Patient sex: M
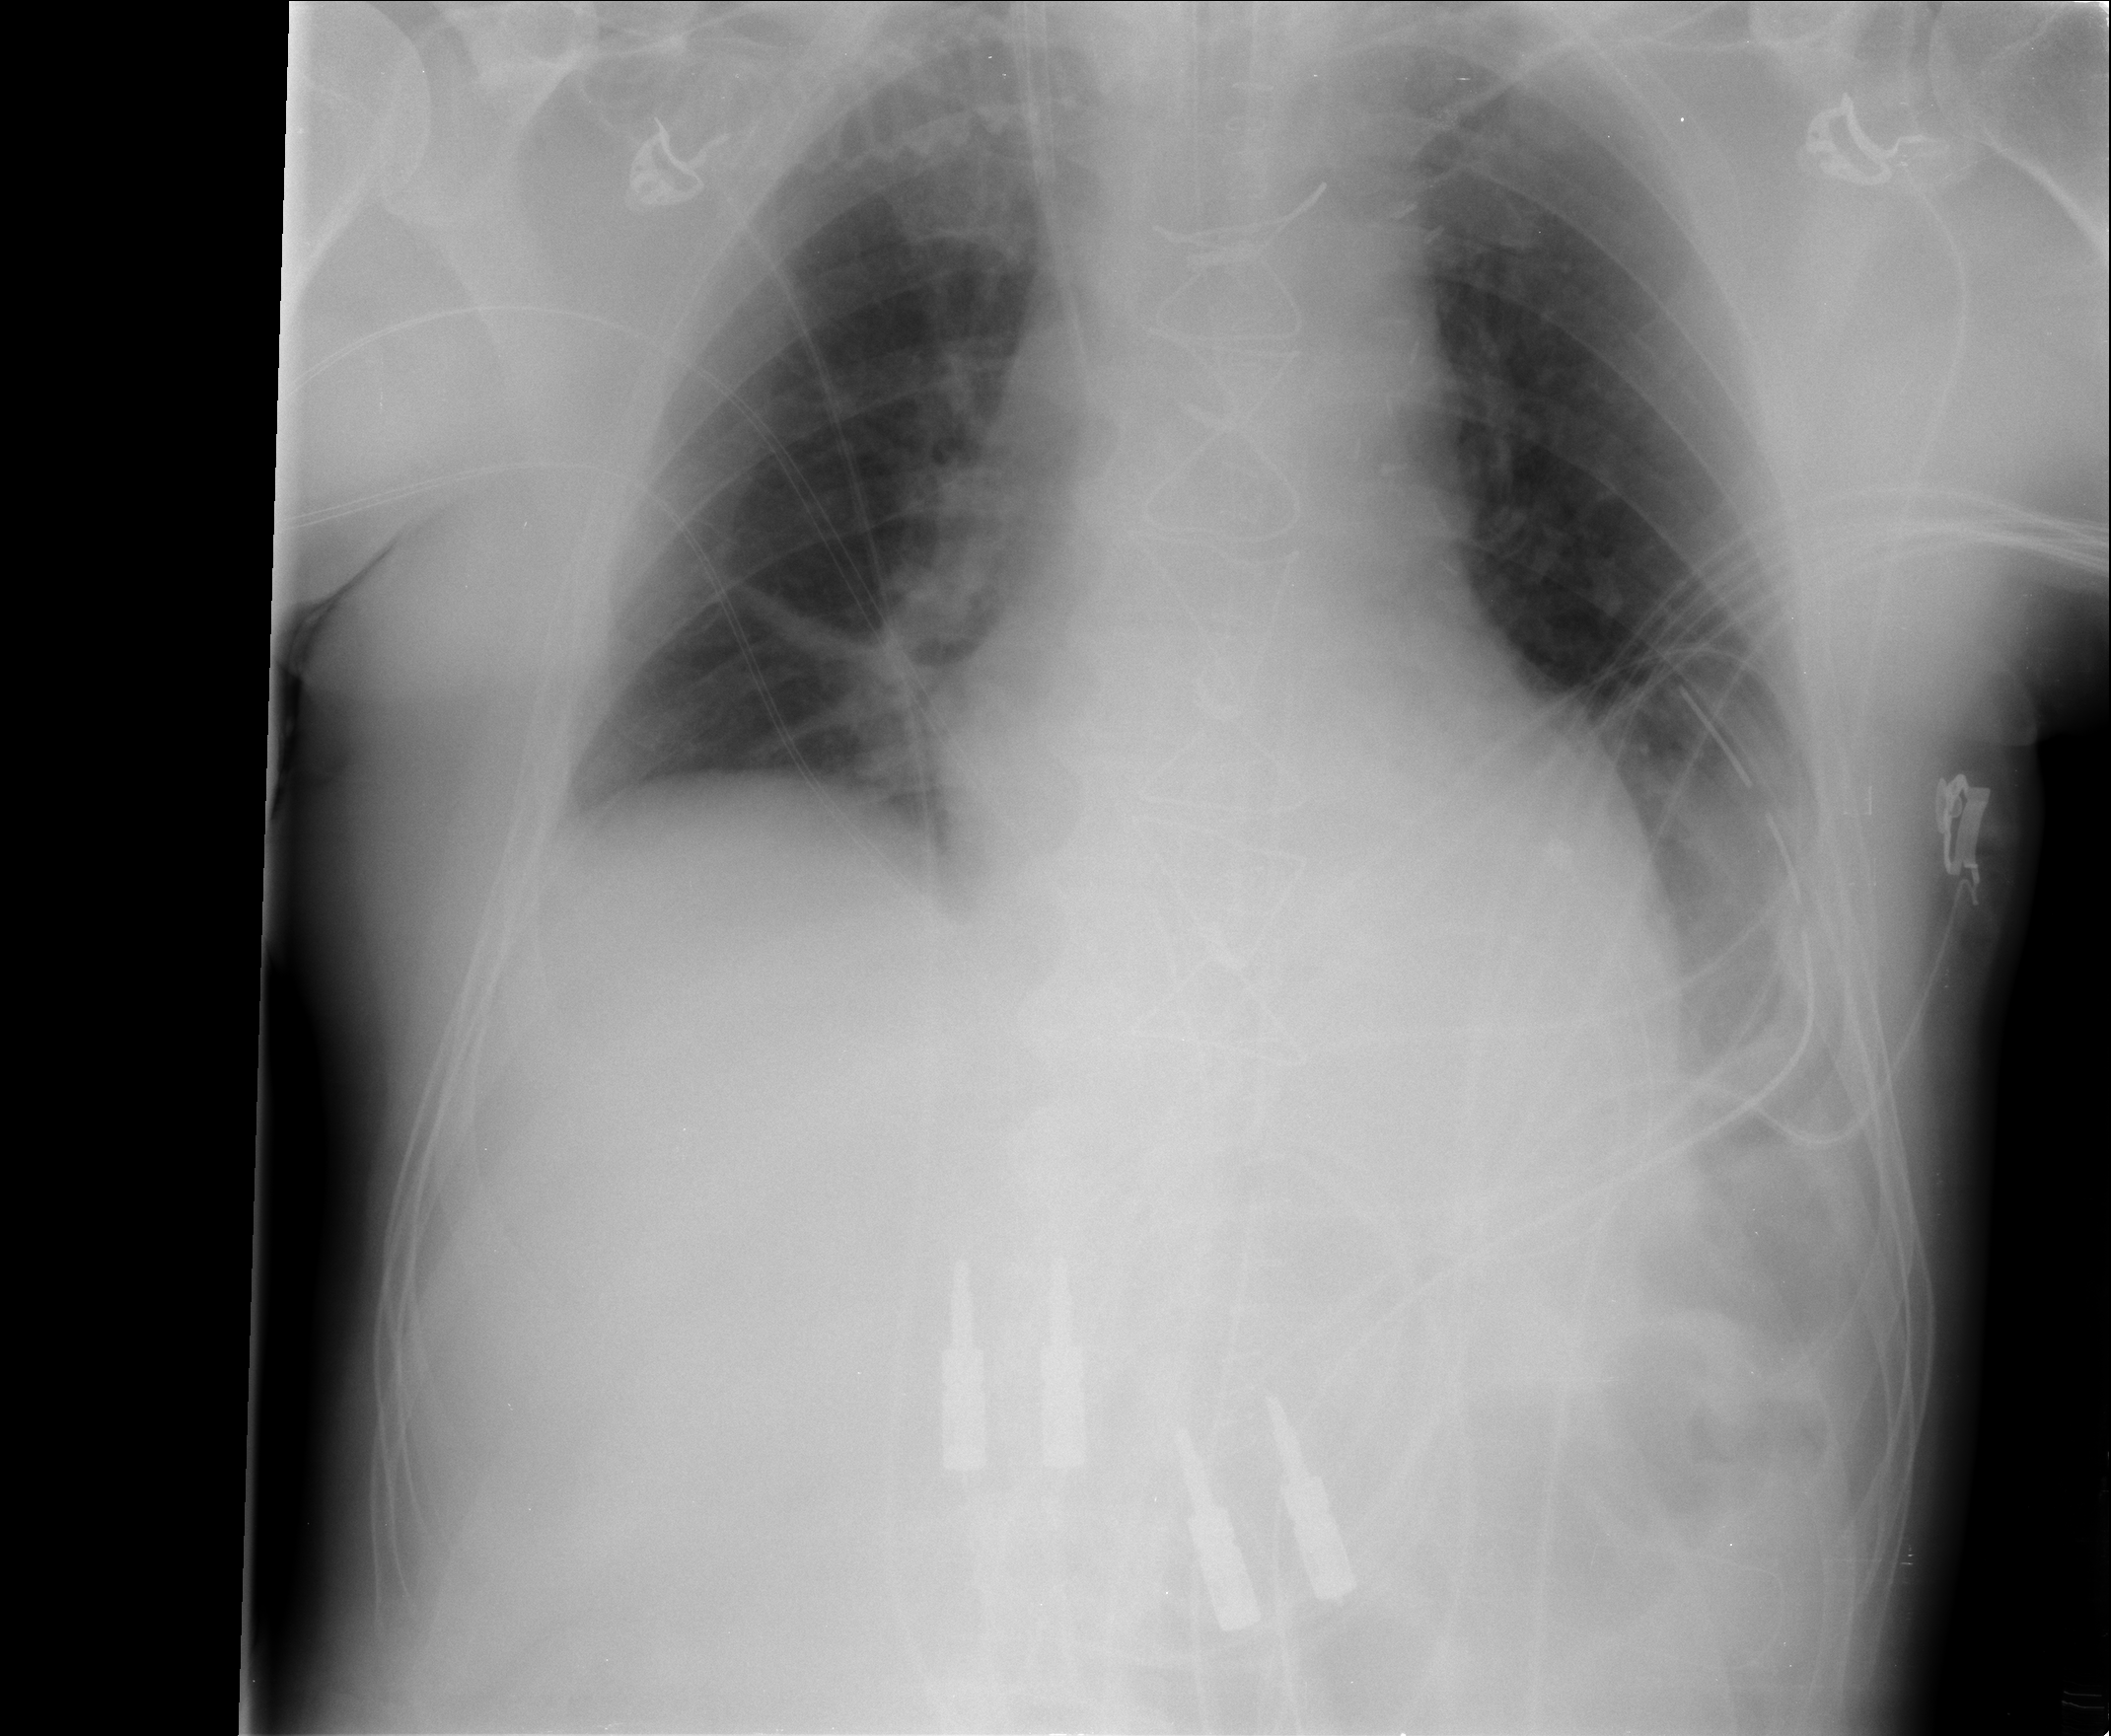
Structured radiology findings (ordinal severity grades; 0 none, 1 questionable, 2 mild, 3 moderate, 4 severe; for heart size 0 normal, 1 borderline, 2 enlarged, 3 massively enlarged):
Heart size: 2
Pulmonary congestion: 0
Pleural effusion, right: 0
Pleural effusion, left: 1
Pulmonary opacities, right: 0
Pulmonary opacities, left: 0
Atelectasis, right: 2
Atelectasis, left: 2